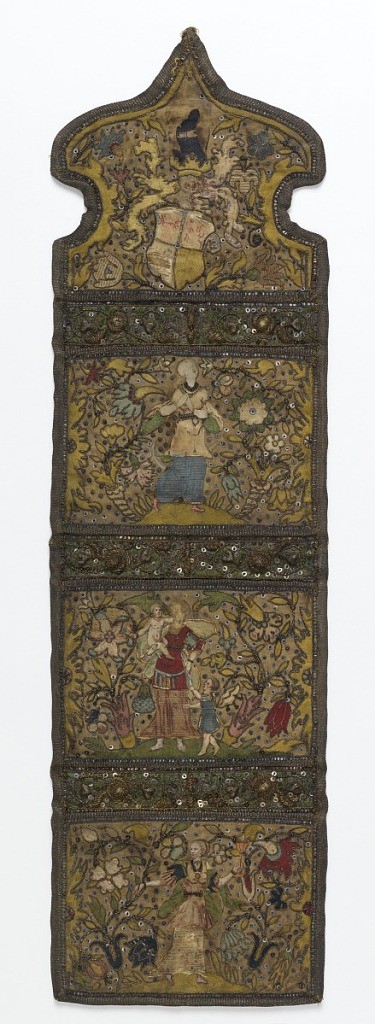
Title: Wall pocket
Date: late 17th century
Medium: silk, metal Technique: applique of painted silks and painted paper plus embroidery on brown silk satin; couched gold-wrapped silk and strips of gilt foil plus attached gilt spangles
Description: Wall pocket in yellow silk with embroidery in metal threads and applique of silk of human figures with painted faces.